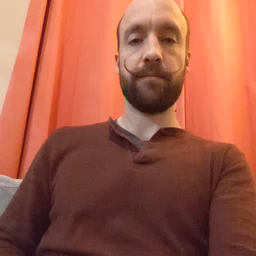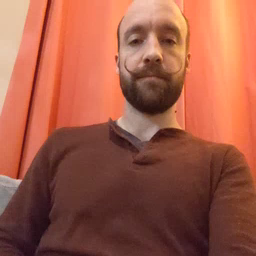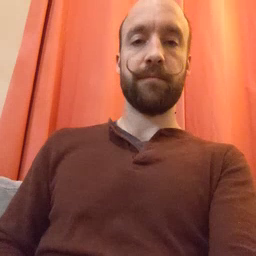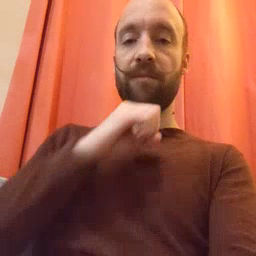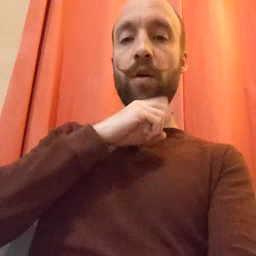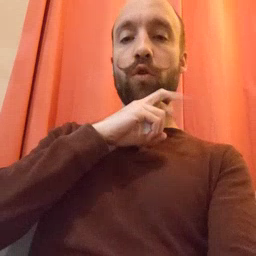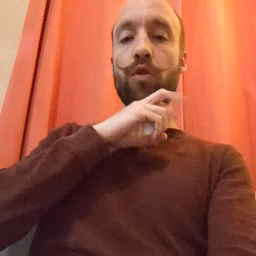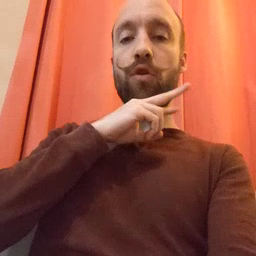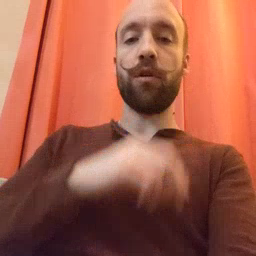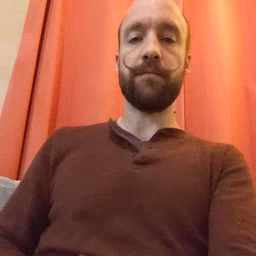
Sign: frog